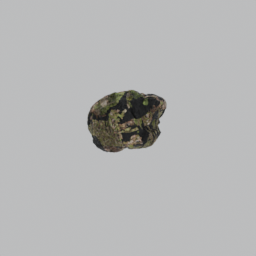
Label: nature